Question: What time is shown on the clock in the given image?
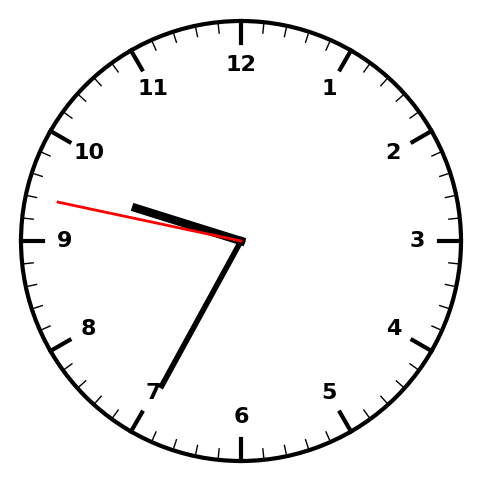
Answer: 09:34:47